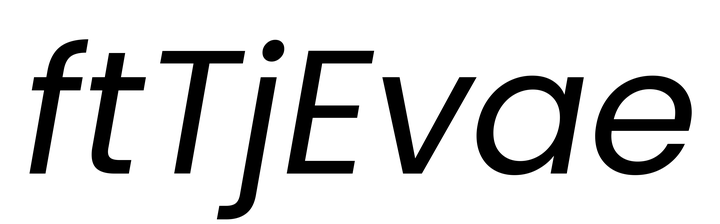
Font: Poppins-Italic